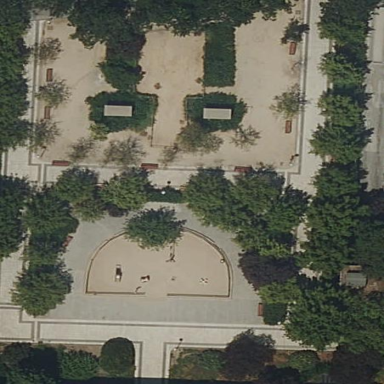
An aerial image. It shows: Lovely park for leisure and relaxation.